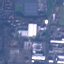
Land use / land cover class: Industrial